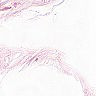
Metastatic tissue present: no